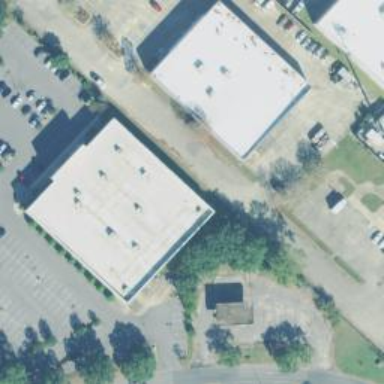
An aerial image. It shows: Building.